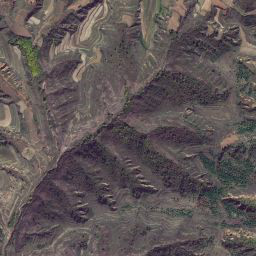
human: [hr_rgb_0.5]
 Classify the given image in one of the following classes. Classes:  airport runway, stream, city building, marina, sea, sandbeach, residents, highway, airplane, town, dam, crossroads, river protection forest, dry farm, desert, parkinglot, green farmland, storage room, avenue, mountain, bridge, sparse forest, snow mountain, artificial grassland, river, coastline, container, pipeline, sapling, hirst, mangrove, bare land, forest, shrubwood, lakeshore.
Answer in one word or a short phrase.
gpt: mountain